Field crop: maize
Growth stage: 2
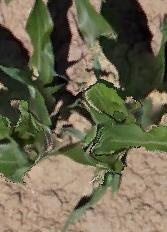
Species: maize